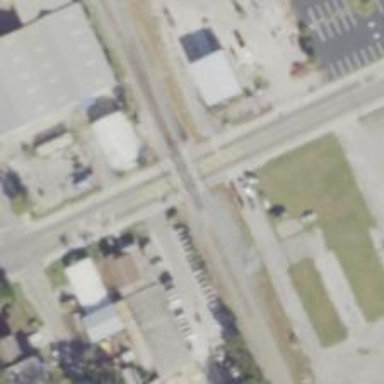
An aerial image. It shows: Railway crossing.